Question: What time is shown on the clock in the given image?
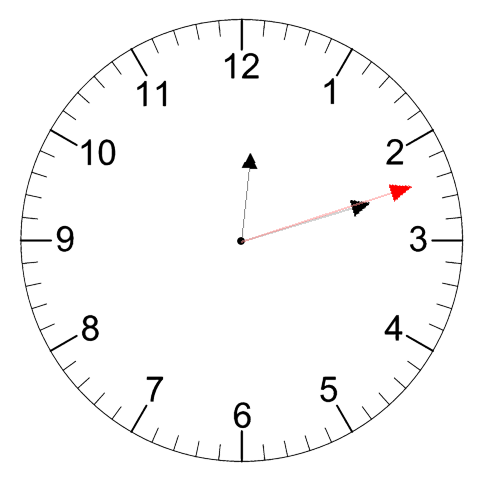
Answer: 12:12:12